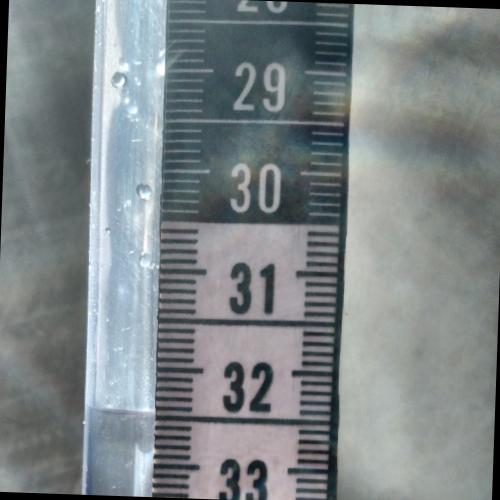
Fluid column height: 32.0 cm